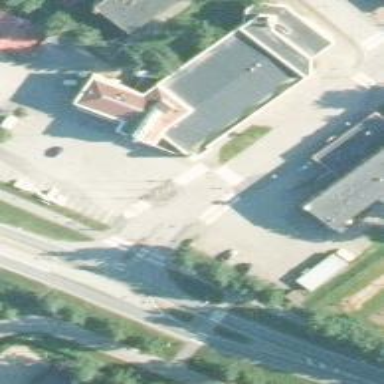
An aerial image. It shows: Marked crossing on asphalt cycleway.